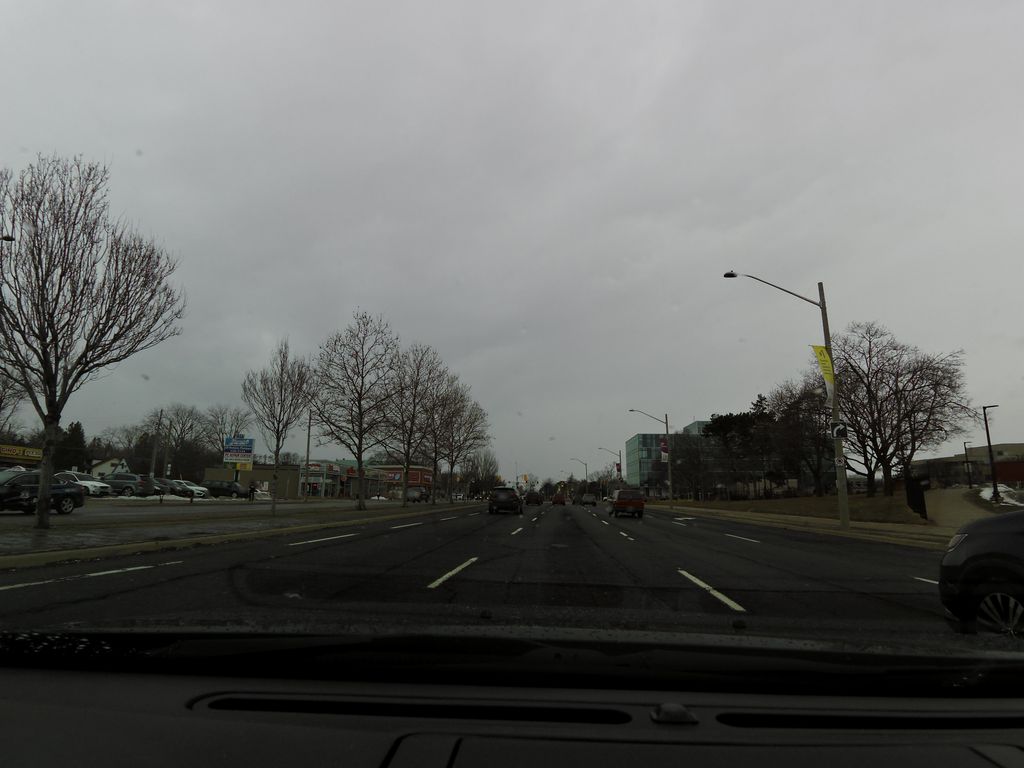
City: hamilton